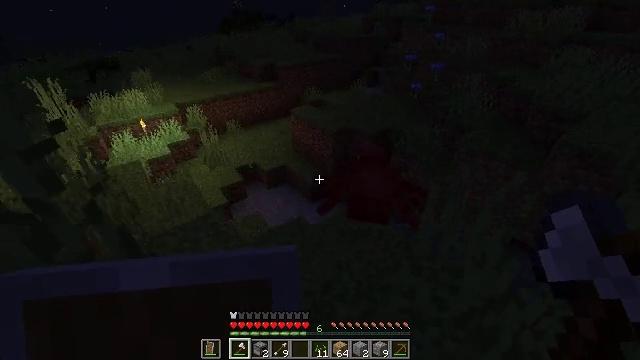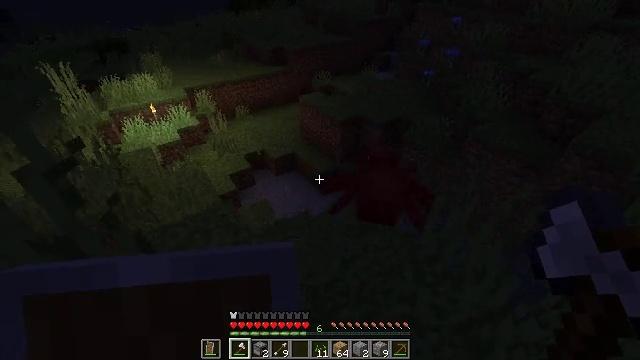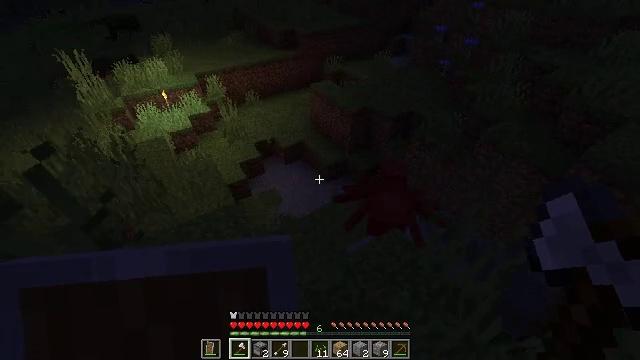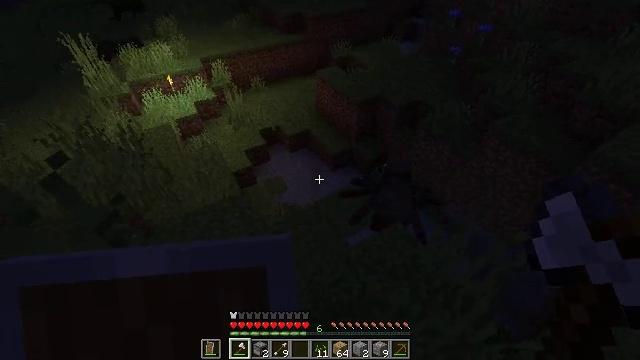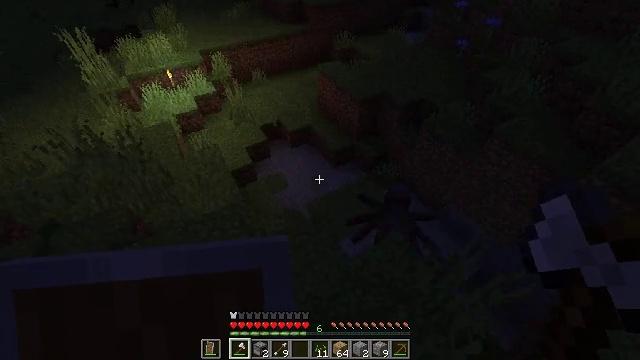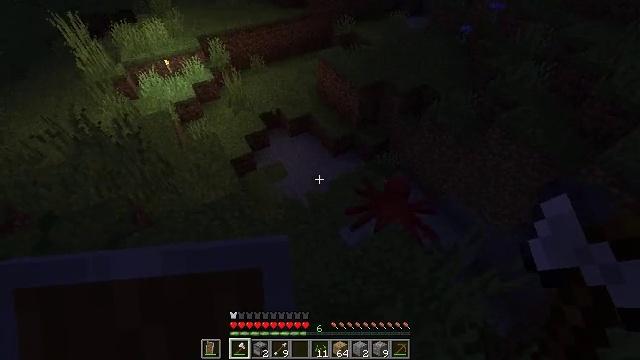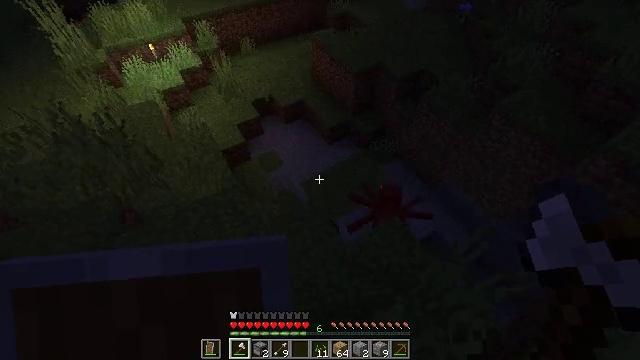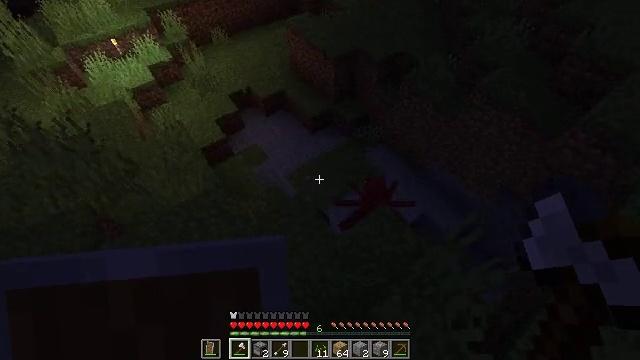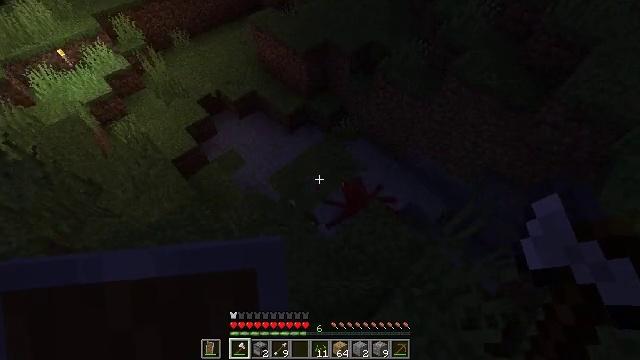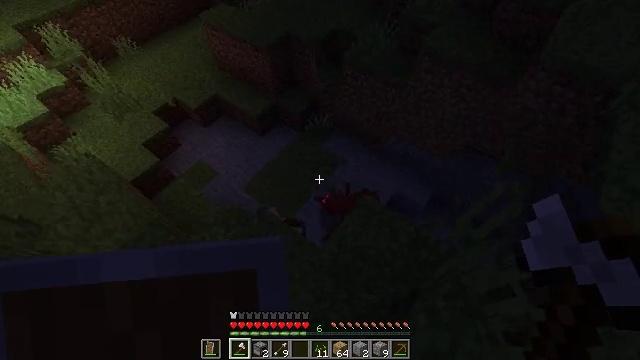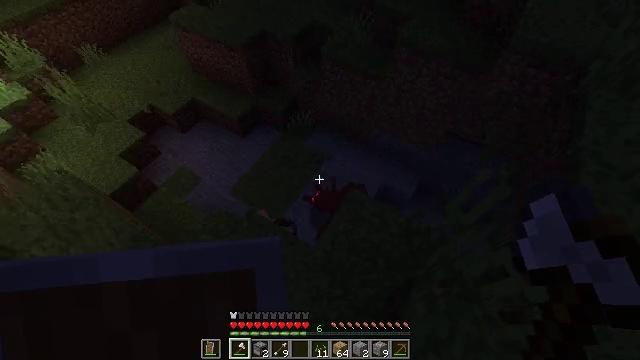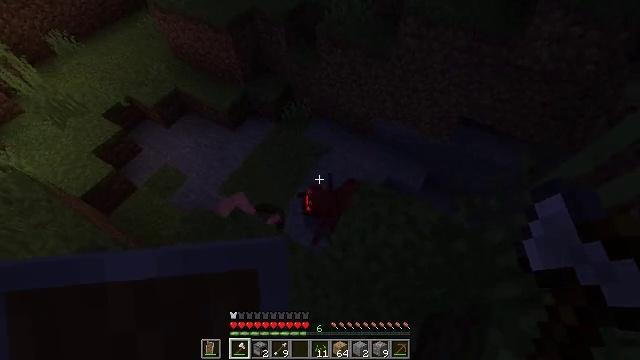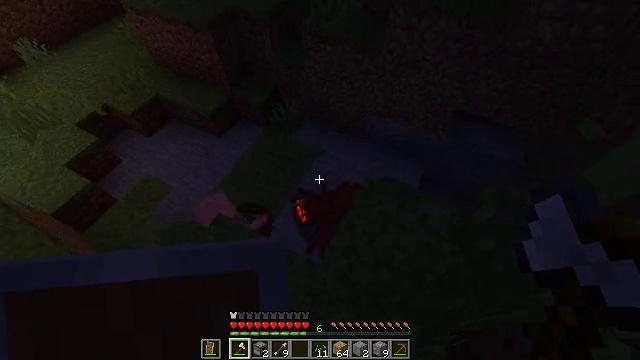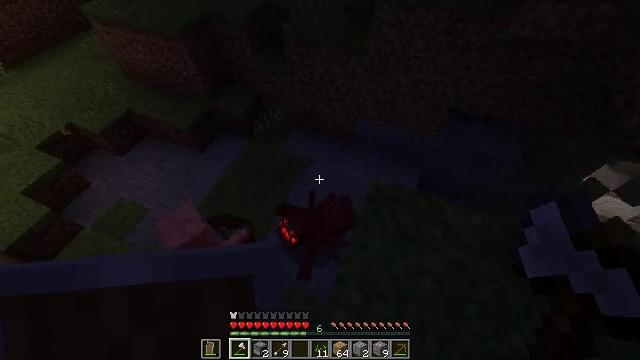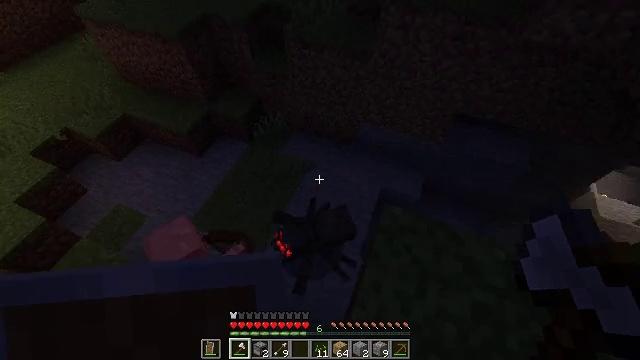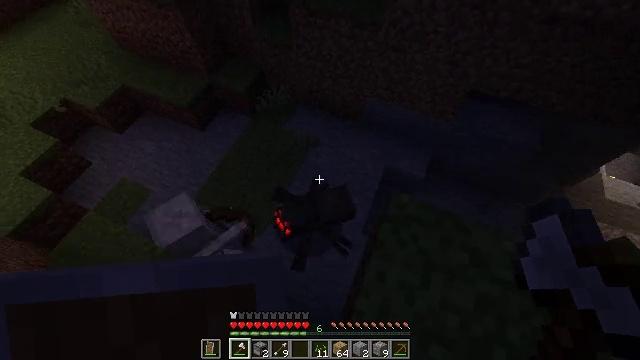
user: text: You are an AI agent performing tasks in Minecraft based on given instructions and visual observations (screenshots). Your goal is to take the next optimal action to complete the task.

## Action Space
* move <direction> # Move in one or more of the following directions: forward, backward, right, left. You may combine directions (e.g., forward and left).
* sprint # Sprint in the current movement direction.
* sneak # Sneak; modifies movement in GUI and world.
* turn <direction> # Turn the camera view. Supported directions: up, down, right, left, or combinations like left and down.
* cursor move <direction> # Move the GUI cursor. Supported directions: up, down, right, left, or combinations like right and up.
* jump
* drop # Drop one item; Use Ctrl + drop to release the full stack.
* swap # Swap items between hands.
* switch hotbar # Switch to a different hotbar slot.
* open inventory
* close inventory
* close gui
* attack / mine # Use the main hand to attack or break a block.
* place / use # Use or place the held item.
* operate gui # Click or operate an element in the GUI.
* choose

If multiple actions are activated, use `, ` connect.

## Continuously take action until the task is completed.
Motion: motion action
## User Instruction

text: Fight a spider.
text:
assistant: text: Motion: move forward, turn left and down, jump
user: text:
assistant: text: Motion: move forward, turn left and down, jump
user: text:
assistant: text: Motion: move forward, turn left and down, jump
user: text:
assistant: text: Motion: move forward, turn down, jump
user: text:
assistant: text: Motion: move forward, turn down
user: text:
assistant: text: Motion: move forward, turn right and down
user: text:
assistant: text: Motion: move forward, turn right and down
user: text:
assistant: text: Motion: move forward, turn right
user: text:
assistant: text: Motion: move forward, turn right
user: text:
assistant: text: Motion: move forward, turn right
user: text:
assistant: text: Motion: move forward, turn right
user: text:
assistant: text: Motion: move forward, turn right and up
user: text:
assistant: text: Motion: move forward, turn right and up
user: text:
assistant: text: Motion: move forward
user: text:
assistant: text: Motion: turn left and down
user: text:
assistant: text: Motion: turn left and down
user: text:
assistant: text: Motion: turn down
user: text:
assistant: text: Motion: no_op
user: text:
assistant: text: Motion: no_op
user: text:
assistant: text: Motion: no_op
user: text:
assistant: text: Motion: no_op
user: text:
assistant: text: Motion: no_op
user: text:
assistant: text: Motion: no_op
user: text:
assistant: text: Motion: move forward
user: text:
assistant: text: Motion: move forward, turn left
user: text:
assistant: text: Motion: move forward, turn left
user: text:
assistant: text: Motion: move forward, turn left
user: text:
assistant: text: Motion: move forward, turn left
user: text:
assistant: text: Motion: turn left
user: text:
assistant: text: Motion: move back, turn left